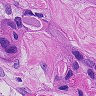
Metastatic tissue present: yes